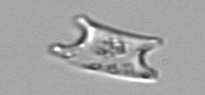
Label: Eucampia